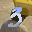
Label: 3